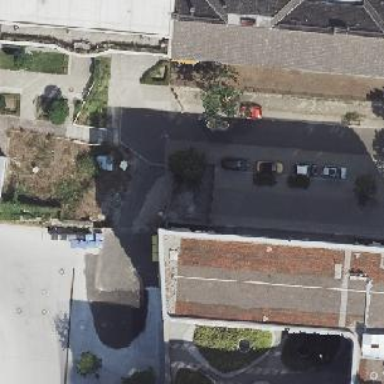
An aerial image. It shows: Sidewalk.